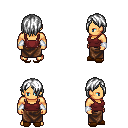
a pixel art fantasy rpg character, male body template, human, tanned skin, maroon pirate shirt, robe skirt, white bangs hairstyle, white cloth bracers, brown slippers, four views (front, back, left, right), 2x2 character sprite sheet, small pixel art, hard edges, no anti-aliasing